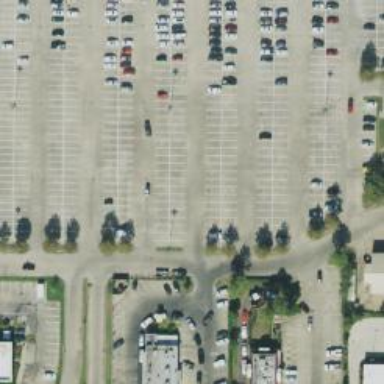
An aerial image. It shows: Parking space.